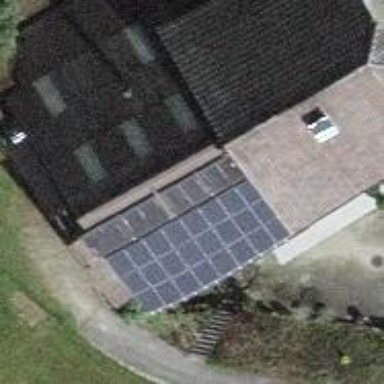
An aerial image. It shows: Solar power generator.